Question: Is it possible to create this kind of button (with 3 states and variable width) completely with CSS3? Or at least avoid having images for every button?

ok with cssbuttongenerator and jsfiddle i'm at this point: <URL>! can someone help me out? Also the actve state isnt ready yet
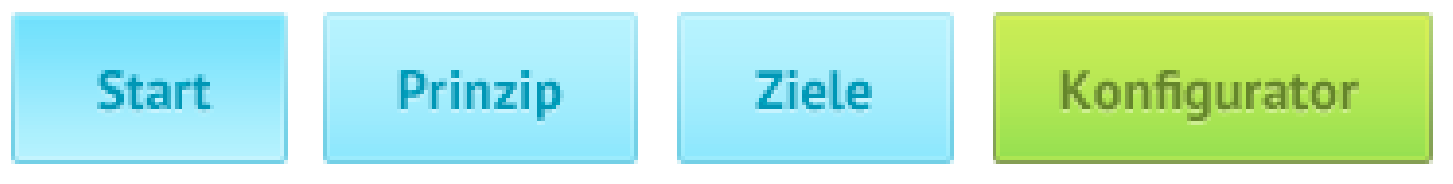
Answer: Yes it is possible, there are numerous resources which help you achieve this. Check out <URL>
Or expand upon this:
Button:
'''
<a href="#" class="myButton">my button</a>
'''
CSS
'''
.myButton {
-moz-box-shadow:inset 0px 1px 0px 0px #ffffff;
-webkit-box-shadow:inset 0px 1px 0px 0px #ffffff;
box-shadow:inset 0px 1px 0px 0px #ffffff;
background:-webkit-gradient( linear, left top, left bottom, color-stop(0.05, #ededed), color-stop(1, #dfdfdf) );
background:-moz-linear-gradient( center top, #ededed 5%, #dfdfdf 100% );
filter:progid:DXImageTransform.Microsoft.gradient(startColorstr='#ededed', endColorstr='#dfdfdf');
background-color:#ededed;
-moz-border-radius:6px;
-webkit-border-radius:6px;
border-radius:6px;
border:1px solid #dcdcdc;
display:inline-block;
color:#777777;
font-family:arial;
font-size:15px;
font-weight:bold;
padding:6px 24px;
text-decoration:none;
text-shadow:1px 1px 0px #ffffff;
}
.myButton:hover {
background:-webkit-gradient( linear, left top, left bottom, color-stop(0.05, #dfdfdf), color-stop(1, #ededed) );
background:-moz-linear-gradient( center top, #dfdfdf 5%, #ededed 100% );
filter:progid:DXImageTransform.Microsoft.gradient(startColorstr='#dfdfdf', endColorstr='#ededed');
background-color:#dfdfdf;
}
.myButton:active {
position:relative;
top:1px;
}
'''